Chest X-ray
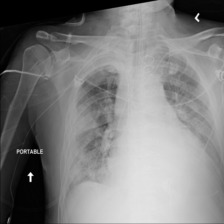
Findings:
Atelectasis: positive
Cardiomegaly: negative
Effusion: positive
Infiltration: positive
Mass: negative
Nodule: negative
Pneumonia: negative
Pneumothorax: negative
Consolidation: negative
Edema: negative
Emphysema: negative
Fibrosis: negative
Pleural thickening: positive
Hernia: negative